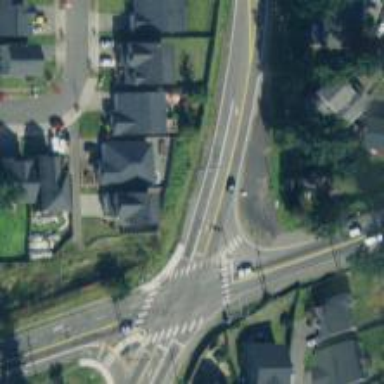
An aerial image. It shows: Asphalt road with secondary link designation.